Question: I have just switch over to Intellij IDEA and I am trying to test my JPA entities using a RESOURCE_LOCAL persistence unit. My environment is currently using EclipseLink, MySQL and Maven.
At the moment my test class is performing the following call:
'''
EntityManagerFactory factory = Persistence.createEntityManagerFactory("app-test");
'''
The persistence unit is being detected (if I change the name in the persistence.xml file, I get an error saying the unit cannot be found). However, if I run the test I am getting the following errors in the console:
'''
Exception in thread "main" Local Exception Stack:
Exception [EclipseLink-30005] (Eclipse Persistence Services - 2.4.0.v20120608-r11652): org.eclipse.persistence.exceptions.PersistenceUnitLoadingException
Exception Description: An exception was thrown while searching for persistence archives with ClassLoader: sun.misc.Launcher$AppClassLoader@1005354a
Internal Exception: javax.persistence.PersistenceException: Exception [EclipseLink-28018] (Eclipse Persistence Services - 2.4.0.v20120608-r11652): org.eclipse.persistence.exceptions.EntityManagerSetupException
Exception Description: Predeployment of PersistenceUnit [app-test] failed.
Internal Exception: java.lang.NullPointerException
at org.eclipse.persistence.exceptions.PersistenceUnitLoadingException.exceptionSearchingForPersistenceResources(PersistenceUnitLoadingException.java:127)
at org.eclipse.persistence.jpa.PersistenceProvider.createEntityManagerFactory(PersistenceProvider.java:115)
at javax.persistence.Persistence.createEntityManagerFactory(Unknown Source)
at javax.persistence.Persistence.createEntityManagerFactory(Unknown Source)
at suite.Suite.main(Suite.java:13)
at sun.reflect.NativeMethodAccessorImpl.invoke0(Native Method)
at sun.reflect.NativeMethodAccessorImpl.invoke(NativeMethodAccessorImpl.java:57)
at sun.reflect.DelegatingMethodAccessorImpl.invoke(DelegatingMethodAccessorImpl.java:43)
at java.lang.reflect.Method.invoke(Method.java:601)
at com.intellij.rt.execution.application.AppMain.main(AppMain.java:120)
Caused by: javax.persistence.PersistenceException: Exception [EclipseLink-28018] (Eclipse Persistence Services - 2.4.0.v20120608-r11652): org.eclipse.persistence.exceptions.EntityManagerSetupException
Exception Description: Predeployment of PersistenceUnit [app-test] failed.
Internal Exception: java.lang.NullPointerException
at org.eclipse.persistence.internal.jpa.EntityManagerSetupImpl.createPredeployFailedPersistenceException(EntityManagerSetupImpl.java:1541)
at org.eclipse.persistence.internal.jpa.EntityManagerSetupImpl.predeploy(EntityManagerSetupImpl.java:1532)
at org.eclipse.persistence.internal.jpa.deployment.JPAInitializer.callPredeploy(JPAInitializer.java:98)
at org.eclipse.persistence.jpa.PersistenceProvider.createEntityManagerFactory(PersistenceProvider.java:105)
... 8 more
Caused by: Exception [EclipseLink-28018] (Eclipse Persistence Services - 2.4.0.v20120608-r11652): org.eclipse.persistence.exceptions.EntityManagerSetupException
Exception Description: Predeployment of PersistenceUnit [app-test] failed.
Internal Exception: java.lang.NullPointerException
at org.eclipse.persistence.exceptions.EntityManagerSetupException.predeployFailed(EntityManagerSetupException.java:221)
... 12 more
Caused by: java.lang.NullPointerException
at org.eclipse.persistence.internal.jpa.metadata.MetadataProject.hasEntity(MetadataProject.java:1272)
at org.eclipse.persistence.internal.jpa.metadata.accessors.objects.MetadataAnnotatedElement.isOneToMany(MetadataAnnotatedElement.java:610)
at org.eclipse.persistence.internal.jpa.metadata.accessors.classes.ClassAccessor.buildAccessor(ClassAccessor.java:594)
at org.eclipse.persistence.internal.jpa.metadata.accessors.classes.ClassAccessor.addAccessorFields(ClassAccessor.java:423)
at org.eclipse.persistence.internal.jpa.metadata.accessors.classes.ClassAccessor.addAccessors(ClassAccessor.java:395)
at org.eclipse.persistence.internal.jpa.metadata.accessors.classes.ClassAccessor.preProcess(ClassAccessor.java:1178)
at org.eclipse.persistence.internal.jpa.metadata.accessors.classes.MappedSuperclassAccessor.preProcess(MappedSuperclassAccessor.java:724)
at org.eclipse.persistence.internal.jpa.metadata.accessors.classes.EntityAccessor.preProcess(EntityAccessor.java:555)
at org.eclipse.persistence.internal.jpa.metadata.MetadataProject.processStage1(MetadataProject.java:1649)
at org.eclipse.persistence.internal.jpa.metadata.MetadataProcessor.processORMMetadata(MetadataProcessor.java:531)
at org.eclipse.persistence.internal.jpa.deployment.PersistenceUnitProcessor.processORMetadata(PersistenceUnitProcessor.java:550)
at org.eclipse.persistence.internal.jpa.EntityManagerSetupImpl.predeploy(EntityManagerSetupImpl.java:1469)
... 10 more
'''
This is my persistence.xml
'''
<?xml version="1.0" encoding="UTF-8" ?>
<persistence version="2.0" xmlns:xsi="http://www.w3.org/2001/XMLSchema-instance" xsi:schemaLocation="http://java.sun.com/xml/ns/persistence http://java.sun.com/xml/ns/persistence/persistence_2_0.xsd" xmlns="http://java.sun.com/xml/ns/persistence">
<persistence-unit name="app-test" transaction-type="RESOURCE_LOCAL">
<provider>org.eclipse.persistence.jpa.PersistenceProvider</provider>
<exclude-unlisted-classes>false</exclude-unlisted-classes>
<properties>
<property name="javax.persistence.jdbc.driver" value="com.mysql.jdbc.Driver" />
<property name="javax.persistence.jdbc.url" value="jdbc:mysql://localhost:3306/app" />
<property name="javax.persistence.jdbc.user" value="root" />
<property name="javax.persistence.jdbc.password" value="" />
<property name="eclipselink.ddl-generation" value="drop-and-create-tables" />
<property name="eclipselink.ddl-generation.output-mode" value="database" />
<property name="eclipselink.logging.level" value="FINEST" />
<property name="eclipselink.logging.level.sql" value="FINEST" />
<property name="eclipselink.logging.parameters" value="true" />
</properties>
</persistence-unit>
</persistence>
'''
My pom.xml:
'''
<project xmlns="http://maven.apache.org/POM/4.0.0" xmlns:xsi="http://www.w3.org/2001/XMLSchema-instance" xsi:schemaLocation="http://maven.apache.org/POM/4.0.0 http://maven.apache.org/xsd/maven-4.0.0.xsd">
<modelVersion>4.0.0</modelVersion>
<groupId>com.app.entities</groupId>
<artifactId>app-entities</artifactId>
<version>0.0.1</version>
<packaging>jar</packaging>
<name>app-entities</name>
<url>http://maven.apache.org</url>
<properties>
<project.build.sourceEncoding>UTF-8</project.build.sourceEncoding>
</properties>
<dependencies>
<dependency>
<groupId>org.eclipse.persistence</groupId>
<artifactId>eclipselink</artifactId>
<version>2.4.0</version>
</dependency>
<dependency>
<groupId>org.eclipse.persistence</groupId>
<artifactId>javax.persistence</artifactId>
<version>2.0.0</version>
</dependency>
<dependency>
<groupId>junit</groupId>
<artifactId>junit</artifactId>
<version>4.11</version>
</dependency>
<dependency>
<groupId>com.fasterxml.jackson.core</groupId>
<artifactId>jackson-annotations</artifactId>
<version>2.1.4</version>
</dependency>
<dependency>
<groupId>com.fasterxml.jackson.core</groupId>
<artifactId>jackson-core</artifactId>
<version>2.1.4</version>
</dependency>
<dependency>
<groupId>mysql</groupId>
<artifactId>mysql-connector-java</artifactId>
<version>5.1.24</version>
</dependency>
</dependencies>
</project>
'''
My folder structure (all my entities are in the src/main/java folder):

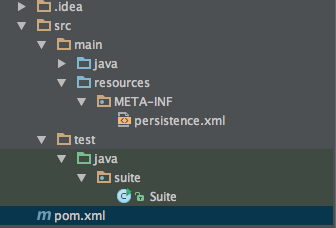
Answer: I removed the project and recreated it from scratch and it is working now.